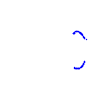
Particle: proton